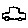
Label: car